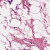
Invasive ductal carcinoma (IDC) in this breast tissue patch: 0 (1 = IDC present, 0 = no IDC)